Interaction volume radius: 5 \u00c5
Interaction volume height: 15 \u00c5
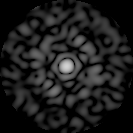
Disorder parameter: 0.8247